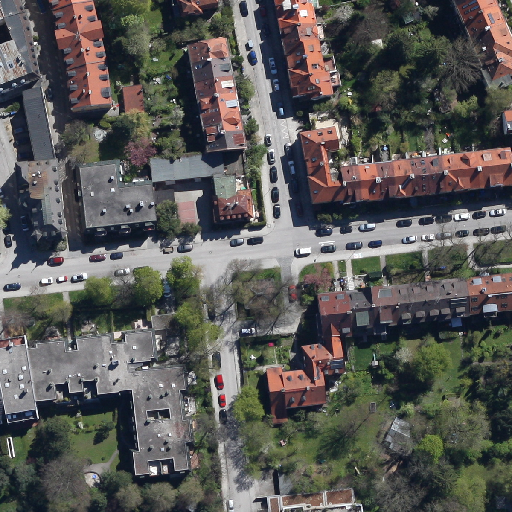
Referring expression: road